Chest X-ray. View position: PA
Patient age: 47
Patient sex: F
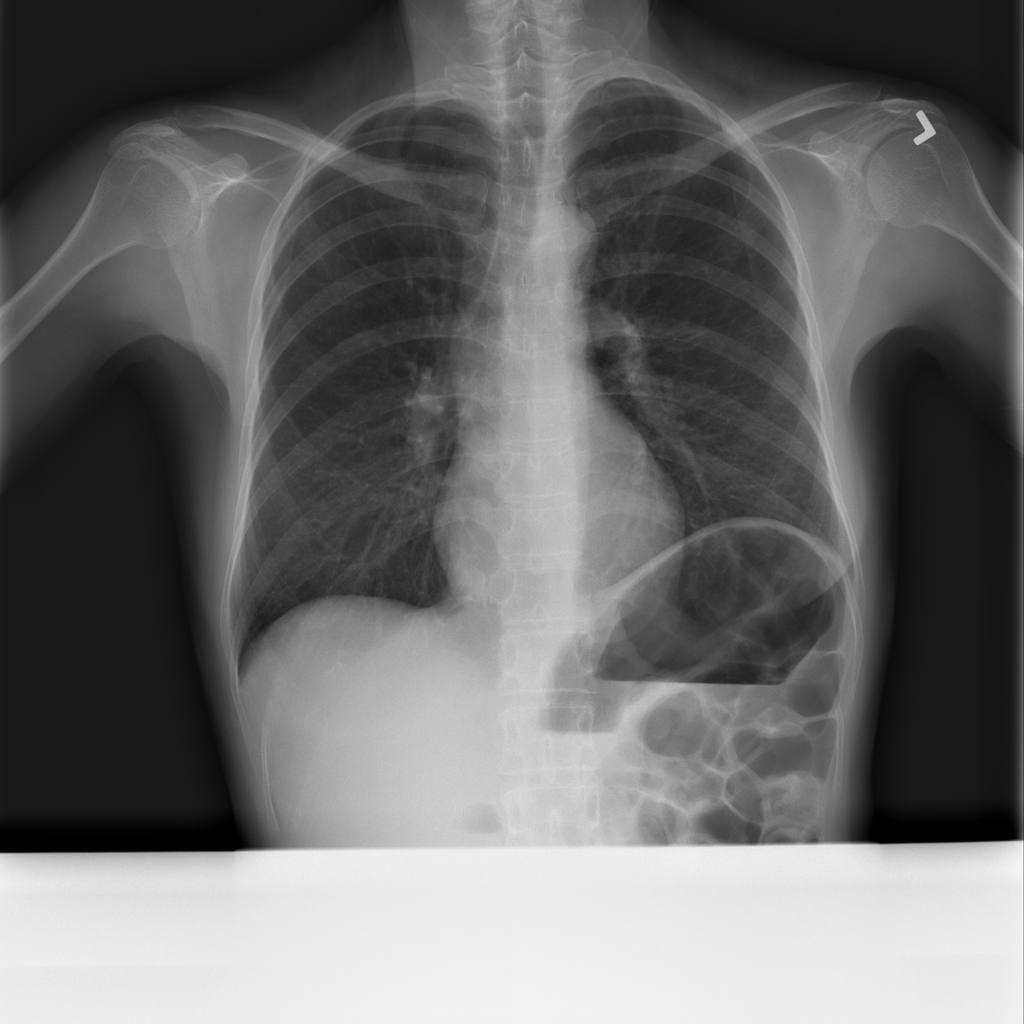
Finding: Pneumothorax